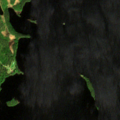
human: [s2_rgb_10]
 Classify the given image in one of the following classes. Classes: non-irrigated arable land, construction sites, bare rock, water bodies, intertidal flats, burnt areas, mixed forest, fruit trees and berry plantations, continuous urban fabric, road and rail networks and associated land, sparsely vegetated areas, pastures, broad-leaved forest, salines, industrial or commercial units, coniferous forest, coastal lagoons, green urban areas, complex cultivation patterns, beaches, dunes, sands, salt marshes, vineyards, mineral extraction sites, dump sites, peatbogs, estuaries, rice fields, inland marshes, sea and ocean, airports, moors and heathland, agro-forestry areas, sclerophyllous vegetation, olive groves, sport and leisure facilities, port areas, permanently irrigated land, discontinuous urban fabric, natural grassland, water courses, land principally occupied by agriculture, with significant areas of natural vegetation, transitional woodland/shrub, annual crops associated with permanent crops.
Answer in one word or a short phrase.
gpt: coniferous forest, mixed forest, water bodies